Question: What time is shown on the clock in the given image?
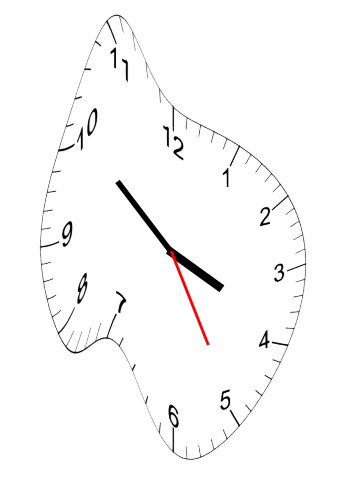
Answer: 03:51:25